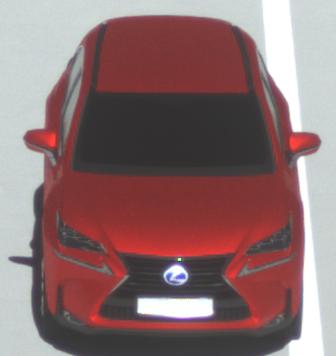
Make: Lexus
Model: NX 300h
Detailed model: NX (AZ1)
Model produced from: 2017/11
Model produced until: 2018/08
Doors: 5
Color: red
Road condition: dry road
Daytime: morning or afternoon
Contrast: high contrast